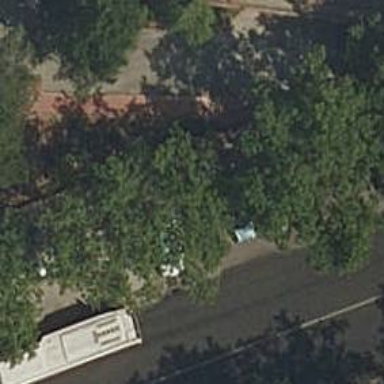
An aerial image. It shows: Bus stop with platform for public transport.